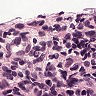
Metastatic tissue present: no